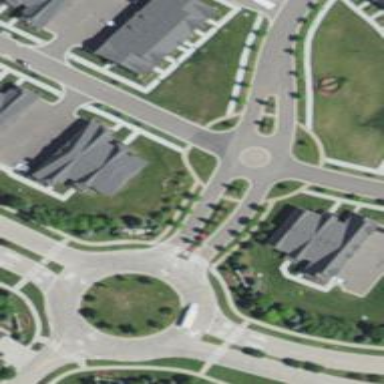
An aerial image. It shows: Footway located on traffic island.